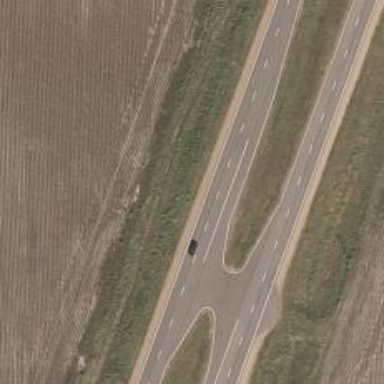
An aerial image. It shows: Trunk highway.